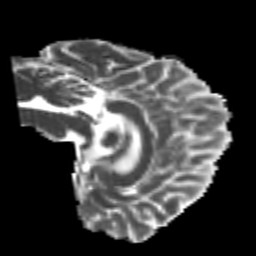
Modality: MD
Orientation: sagittal
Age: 24
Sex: male
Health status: healthy
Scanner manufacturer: philips
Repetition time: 7.385 s
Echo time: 0.08599 s